Question: does anyone know how do I calculate the distance between the blue point at the upper shape straight down to the border of that one below?
I have the coordinates of the point.
I was trying to check the color point by point until it reach the white part of the firgure below, but it is consuming too much hardware. (I start the positionY at the black part, but I may be doing something wrong...)

'''
while(true){
p = pixelColor.ptr<Point3_<uchar> >( positionY, positionX);
if((p->z==255)&&(p->y==255)&&(p->x==255)){
cout<<"Found"<<endl;
break;
}
positionY++;
}
'''
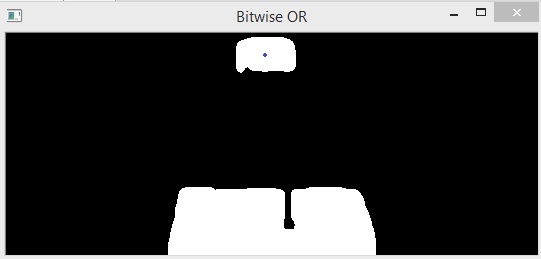
Answer: You could use dichotomy, you take a point half the height, if black, you work on the bottom half, if white, the top one then you do the same etc. until you converge. It's 'O(log2(height))' while your is 'O(height)'. You could however get errors depending the problem (ex: columns with white, black, white, black alternances.
You can also work on a single channel.
However, this is a pretty simple loop, if it's consuming too much hardware, you won't be able to do lot of things by the rest.